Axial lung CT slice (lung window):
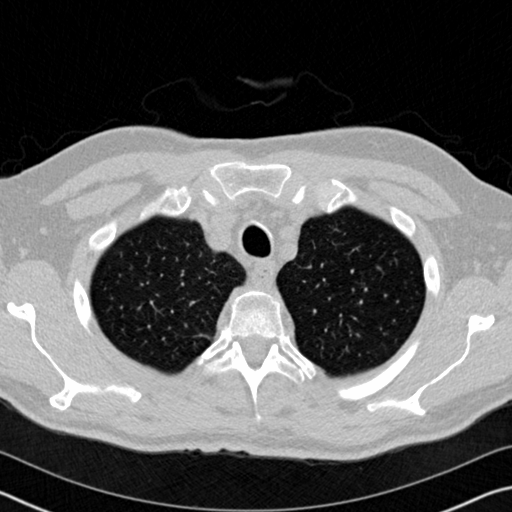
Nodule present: no